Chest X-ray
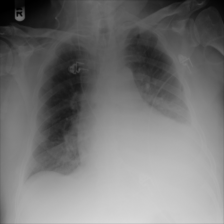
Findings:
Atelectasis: positive
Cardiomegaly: negative
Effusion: positive
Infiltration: negative
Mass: negative
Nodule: negative
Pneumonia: negative
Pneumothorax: negative
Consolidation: negative
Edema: negative
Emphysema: negative
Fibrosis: negative
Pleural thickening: negative
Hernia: negative